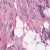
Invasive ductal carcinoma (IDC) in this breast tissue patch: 1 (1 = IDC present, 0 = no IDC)